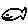
Label: fish